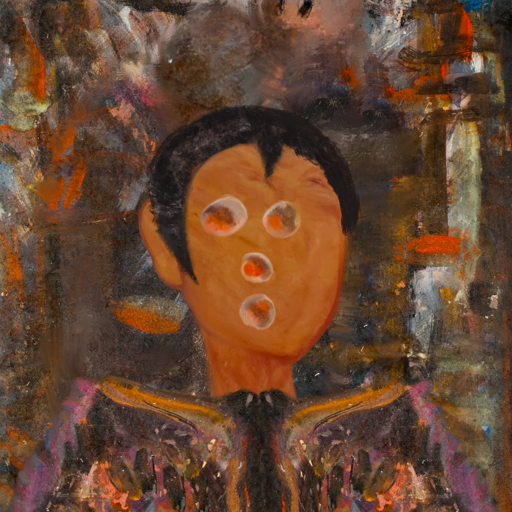
Background: GypsyQueen, Head And Neck Front: Pious_Lady, Face Front: Rupkatha, Bust: Gypsy_Queen, Hair Front: Roy_Bahadur, Head Accessory: Blank, Second Necklace: Blank, Necklace: Blank, Baby: Blank